Question: i am currrently working on a firebase project and i am stuck with this error
it keeps showing this error during compilation.
'Error:(93, 34) error: constructor Request in class Request cannot be applied to given types; required: Uri,int,String,List<Transformation>,int,int,boolean,boolean,boolean,float,float,float,boolean,Config,Priority found: String,String,String,String,List<Order> reason: actual and formal argument lists differ in length'
Here is my Cart Class
> public class Cart extends AppCompatActivity {'''
RecyclerView recyclerView;
RecyclerView.LayoutManager layoutManager;
FirebaseDatabase database;
DatabaseReference requests;
TextView txtTotalPrice;
FButton btnPlace;
List<Order> cart = new ArrayList<>();
CartAdapter adapter;
@Override
protected void onCreate(Bundle savedInstanceState) {
super.onCreate(savedInstanceState);
setContentView(R.layout.activity_cart);
// init firebase
database = FirebaseDatabase.getInstance();
requests = database.getReference("Requests");
//Init
recyclerView = (RecyclerView) findViewById(R.id.listCart);
recyclerView.setHasFixedSize(true);
layoutManager = new LinearLayoutManager(this);
recyclerView.setLayoutManager(layoutManager);
txtTotalPrice = (TextView) findViewById(R.id.total);
btnPlace = (FButton) findViewById(R.id.btnPlaceOrder);
btnPlace.setOnClickListener(new View.OnClickListener() {
@Override
public void onClick(View view) {
showAlertDialog();
}
});
loadListFood();
}
private void showAlertDialog() {
AlertDialog.Builder alertDialog = new AlertDialog.Builder(Cart.this);
alertDialog.setTitle("One More Step!");
alertDialog.setMessage("Enter your address: ");
final EditText edtAddress = new EditText(Cart.this);
LinearLayout.LayoutParams lp = new LinearLayout.LayoutParams(
LinearLayout.LayoutParams.MATCH_PARENT,
LinearLayout.LayoutParams.MATCH_PARENT
);
edtAddress.setLayoutParams(lp);
alertDialog.setView(edtAddress);//Add edit Text to alert dialog
alertDialog.setIcon(R.drawable.ic_shopping_cart_black_24dp);
alertDialog.setPositiveButton("YES", new DialogInterface.OnClickListener() {
@Override
public void onClick(DialogInterface dialogInterface, int i) {
//Create new Request
Request request = new Request(
Common.currentUser.getPhone(),
Common.currentUser.getName(),
edtAddress.getText().toString(),
txtTotalPrice.getText().toString(),
cart
);
//Submit to Firebase
//We will using System.CurrentMilli to key
requests.child(String.valueOf((System.currentTimeMillis()))).setValue(request);
//Delete Cart
new Database(getBaseContext()).cleanCart();
Toast.makeText(Cart.this, "Thank you , Order Placed", Toast.LENGTH_SHORT).show();
finish();
}
});
alertDialog.setNegativeButton("No", new DialogInterface.OnClickListener() {
@Override
public void onClick(DialogInterface dialogInterface, int i) {
dialogInterface.dismiss();
}
});
alertDialog.show();
}
private void loadListFood() {
cart = new Database(this).getCarts();
adapter = new CartAdapter(cart, this);
recyclerView.setAdapter(adapter);
//calculate total price
int total = 0;
for (Order order : cart)
total += (Integer.parseInt(order.getPrice())) * (Integer.parseInt(order.getQuantity()));
Locale locale = new Locale("en", "US");
NumberFormat fmt = NumberFormat.getCurrencyInstance(locale);
txtTotalPrice.setText(fmt.format(total));
} }
'''
and here is my constructor class Request
package game.bakarunlimited.com.androideatit.Model;
> import java.util.List; /** * Created by gaurang on 9/23/2017. */
public class Request {'''
private String phone;
private String name;
private String address;
private String total;
private List<Order> foods;
// list of food Order
public Request(){
}
public Request(String phone, String name, String address,String total, List<Order> foods) {
this.phone = phone;
this.name = name;
this.address = address;
this.total = total;
this.foods = foods;
}
public String getPhone() {
return phone;
}
public void setPhone(String phone) {
this.phone = phone;
}
public String getName() {
return name;
}
public void setName(String name) {
this.name = name;
}
public String getAddress() {
return address;
}
public void setAddress(String address) {
this.address = address;
}
public String getTotal() {
return total;
}
public void setTotal(String total) {
this.total = total;
}
public List<Order> getFoods() {
return foods;
}
public void setFoods(List<Order> foods) {
this.foods = foods;
} }
'''

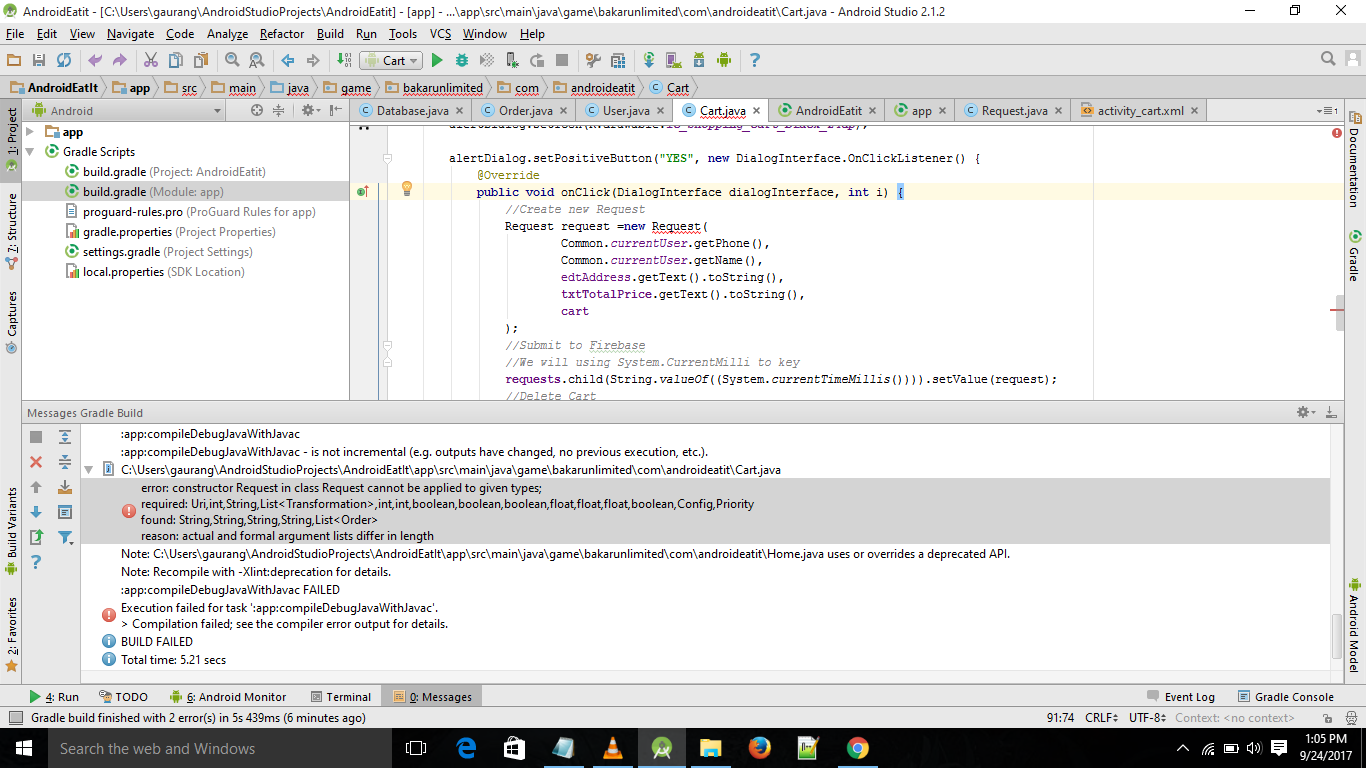
Answer: Can you check your 'Cart' class and make sure you've imported the correct 'Request' (just make sure the package name matches where you have your 'Request' class at the top of the file)
The reason I say this is because your current 'Request' class should be taking in 'String, String, String, String, List<Order>' to create the object however it's throwing an error saying its expecting 'Uri,int,String,List,int,int,boolean,boolean,boolean,float,float,float,boolean,Config,Priority' which makes me think you are using the wrong import for 'Request'